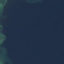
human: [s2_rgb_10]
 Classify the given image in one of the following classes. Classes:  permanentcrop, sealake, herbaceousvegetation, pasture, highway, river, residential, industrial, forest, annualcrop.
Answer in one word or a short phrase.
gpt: SeaLake